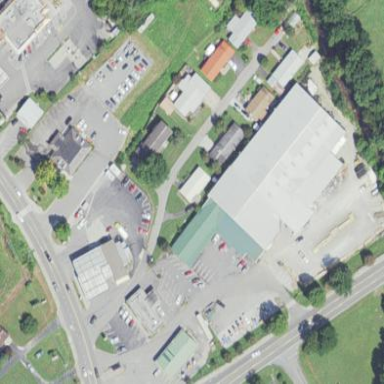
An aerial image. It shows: Hardware shop located inside building.